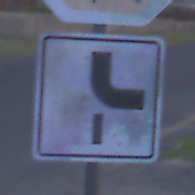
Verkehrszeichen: VerlaufVorfahrtsstrasse10
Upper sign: Stop
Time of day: SunriseSunset
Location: Outdoor (Urban)
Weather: Overcast
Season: NotSpecified
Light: Natural